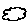
Label: cloud